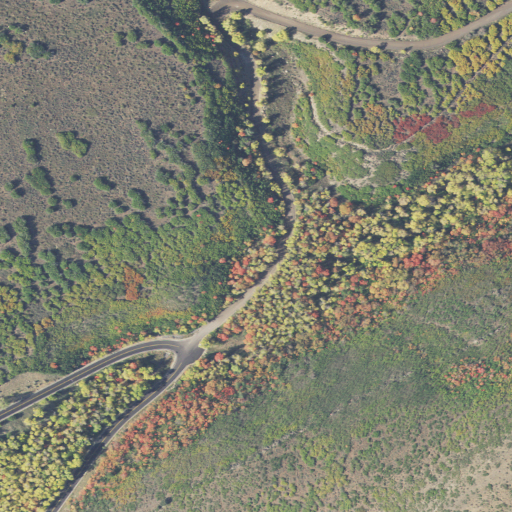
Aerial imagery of valley in Utah named Thomas Canyon containing deciduous forest, open development, shrub, evergreen forest, and woody wetlands